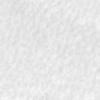
Label: no_change